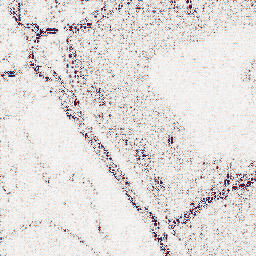
Category: wavelet
Decomposition family: wavelet_reverse_biorthogonal
Decomposition parameters: wavelet: rbio5.5
level: 1
Upsampling method: cubic_mitchell
Upsampling parameters: scale: 2
Upsampling scale: 2